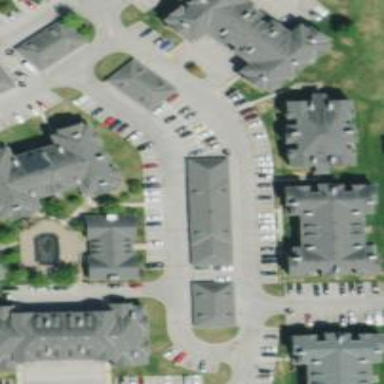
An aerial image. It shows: Living street.